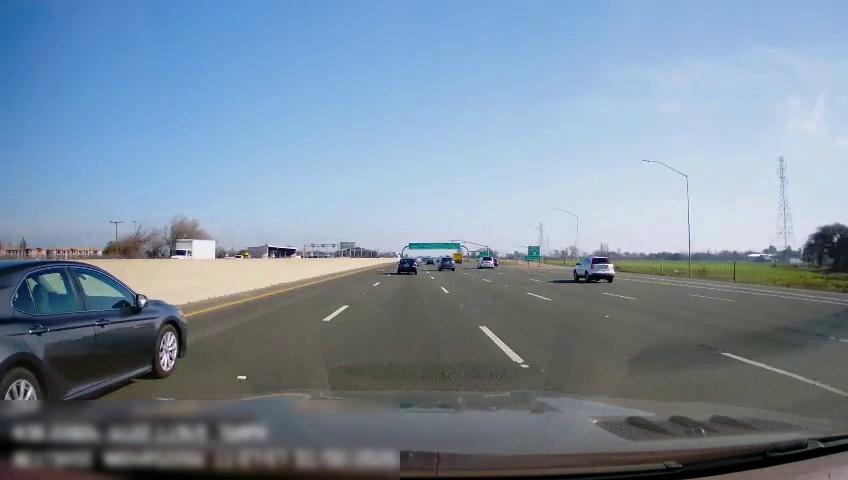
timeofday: Day
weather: Sunny
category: Drivable Space
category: Vehicles | SUV
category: Vehicles | SUV
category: Vehicles | Truck
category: Vehicles | SUV
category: Vehicles | Van
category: Vehicles | Car
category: Vehicles | Truck
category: Lanes | Alternate Lane
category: Lanes | Current Lane
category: Lanes | Current Lane
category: Lanes | Alternate Lane
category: Lanes | Alternate Lane
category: Lanes | Alternate Lane
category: Lanes | Alternate Lane
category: Lanes | Alternate Lane
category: Traffic | Signs
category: Traffic | Signs
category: Traffic | Signs
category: Traffic | Signs
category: Traffic | Signs